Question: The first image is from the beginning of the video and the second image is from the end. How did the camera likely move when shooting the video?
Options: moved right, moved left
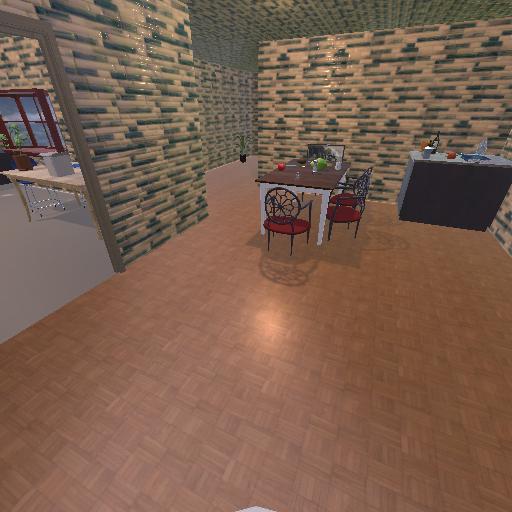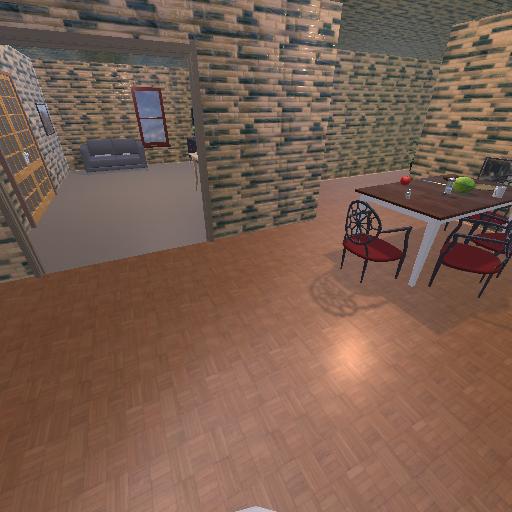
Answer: moved right